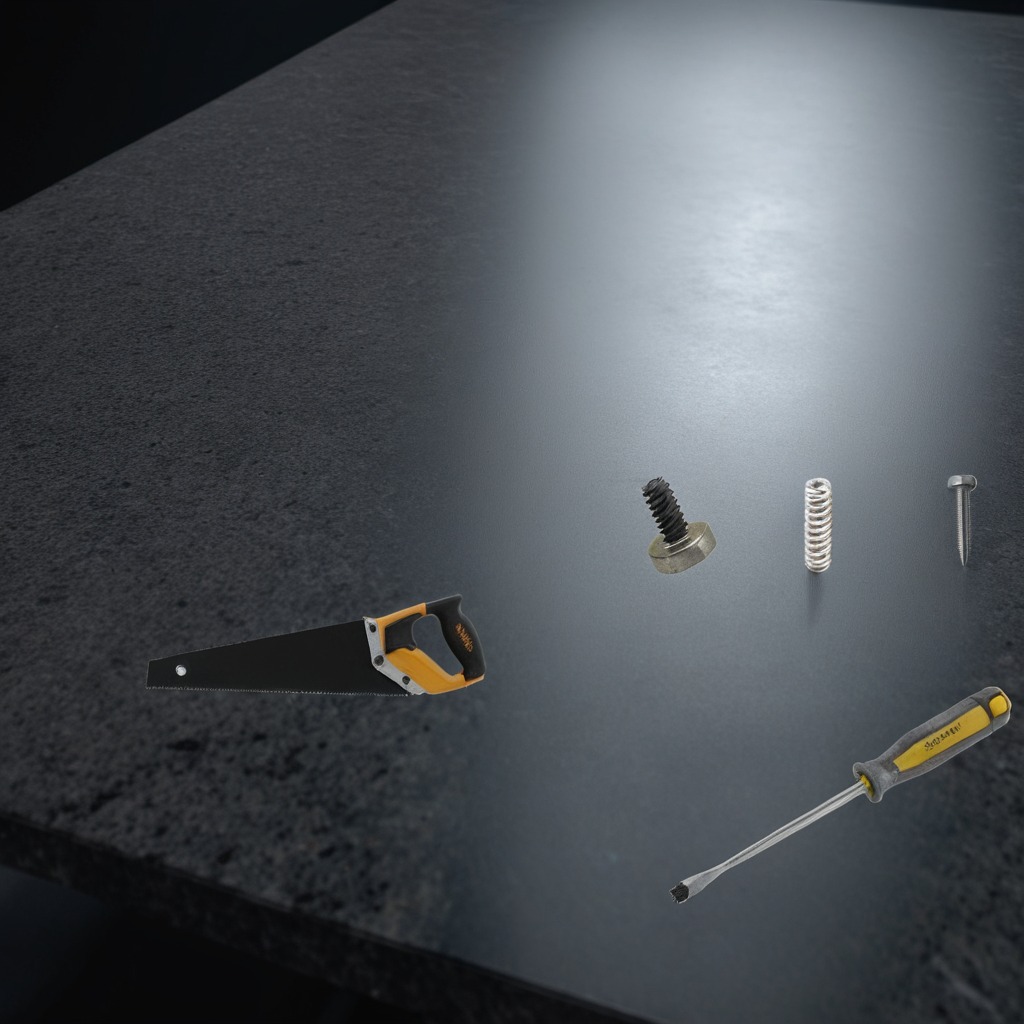
A metal machine screw, an iron nail, a coiled metal spring, a handheld metal saw, and a screwdriver are lying on the clean granite table inside a workshop at night.